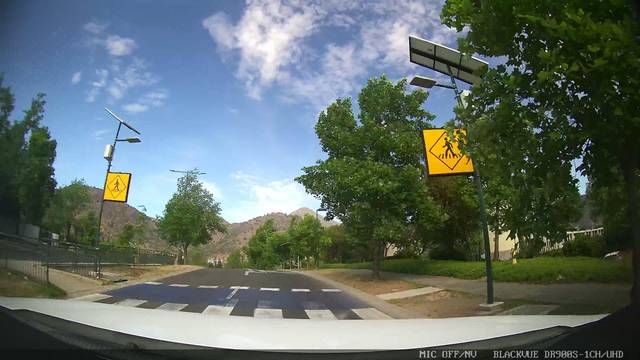
Region: Chile
Coordinates: -33.343, -70.547